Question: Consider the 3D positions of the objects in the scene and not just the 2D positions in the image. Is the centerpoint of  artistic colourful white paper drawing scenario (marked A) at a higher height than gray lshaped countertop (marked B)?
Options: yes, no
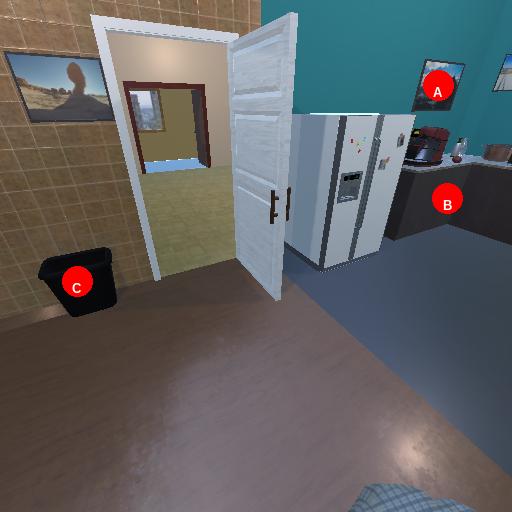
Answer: yes